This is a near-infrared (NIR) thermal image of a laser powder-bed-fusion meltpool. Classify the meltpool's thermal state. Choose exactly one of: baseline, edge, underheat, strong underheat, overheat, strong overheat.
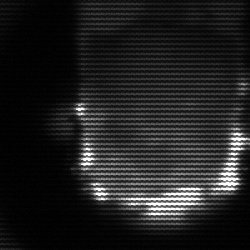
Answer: baseline